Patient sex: F
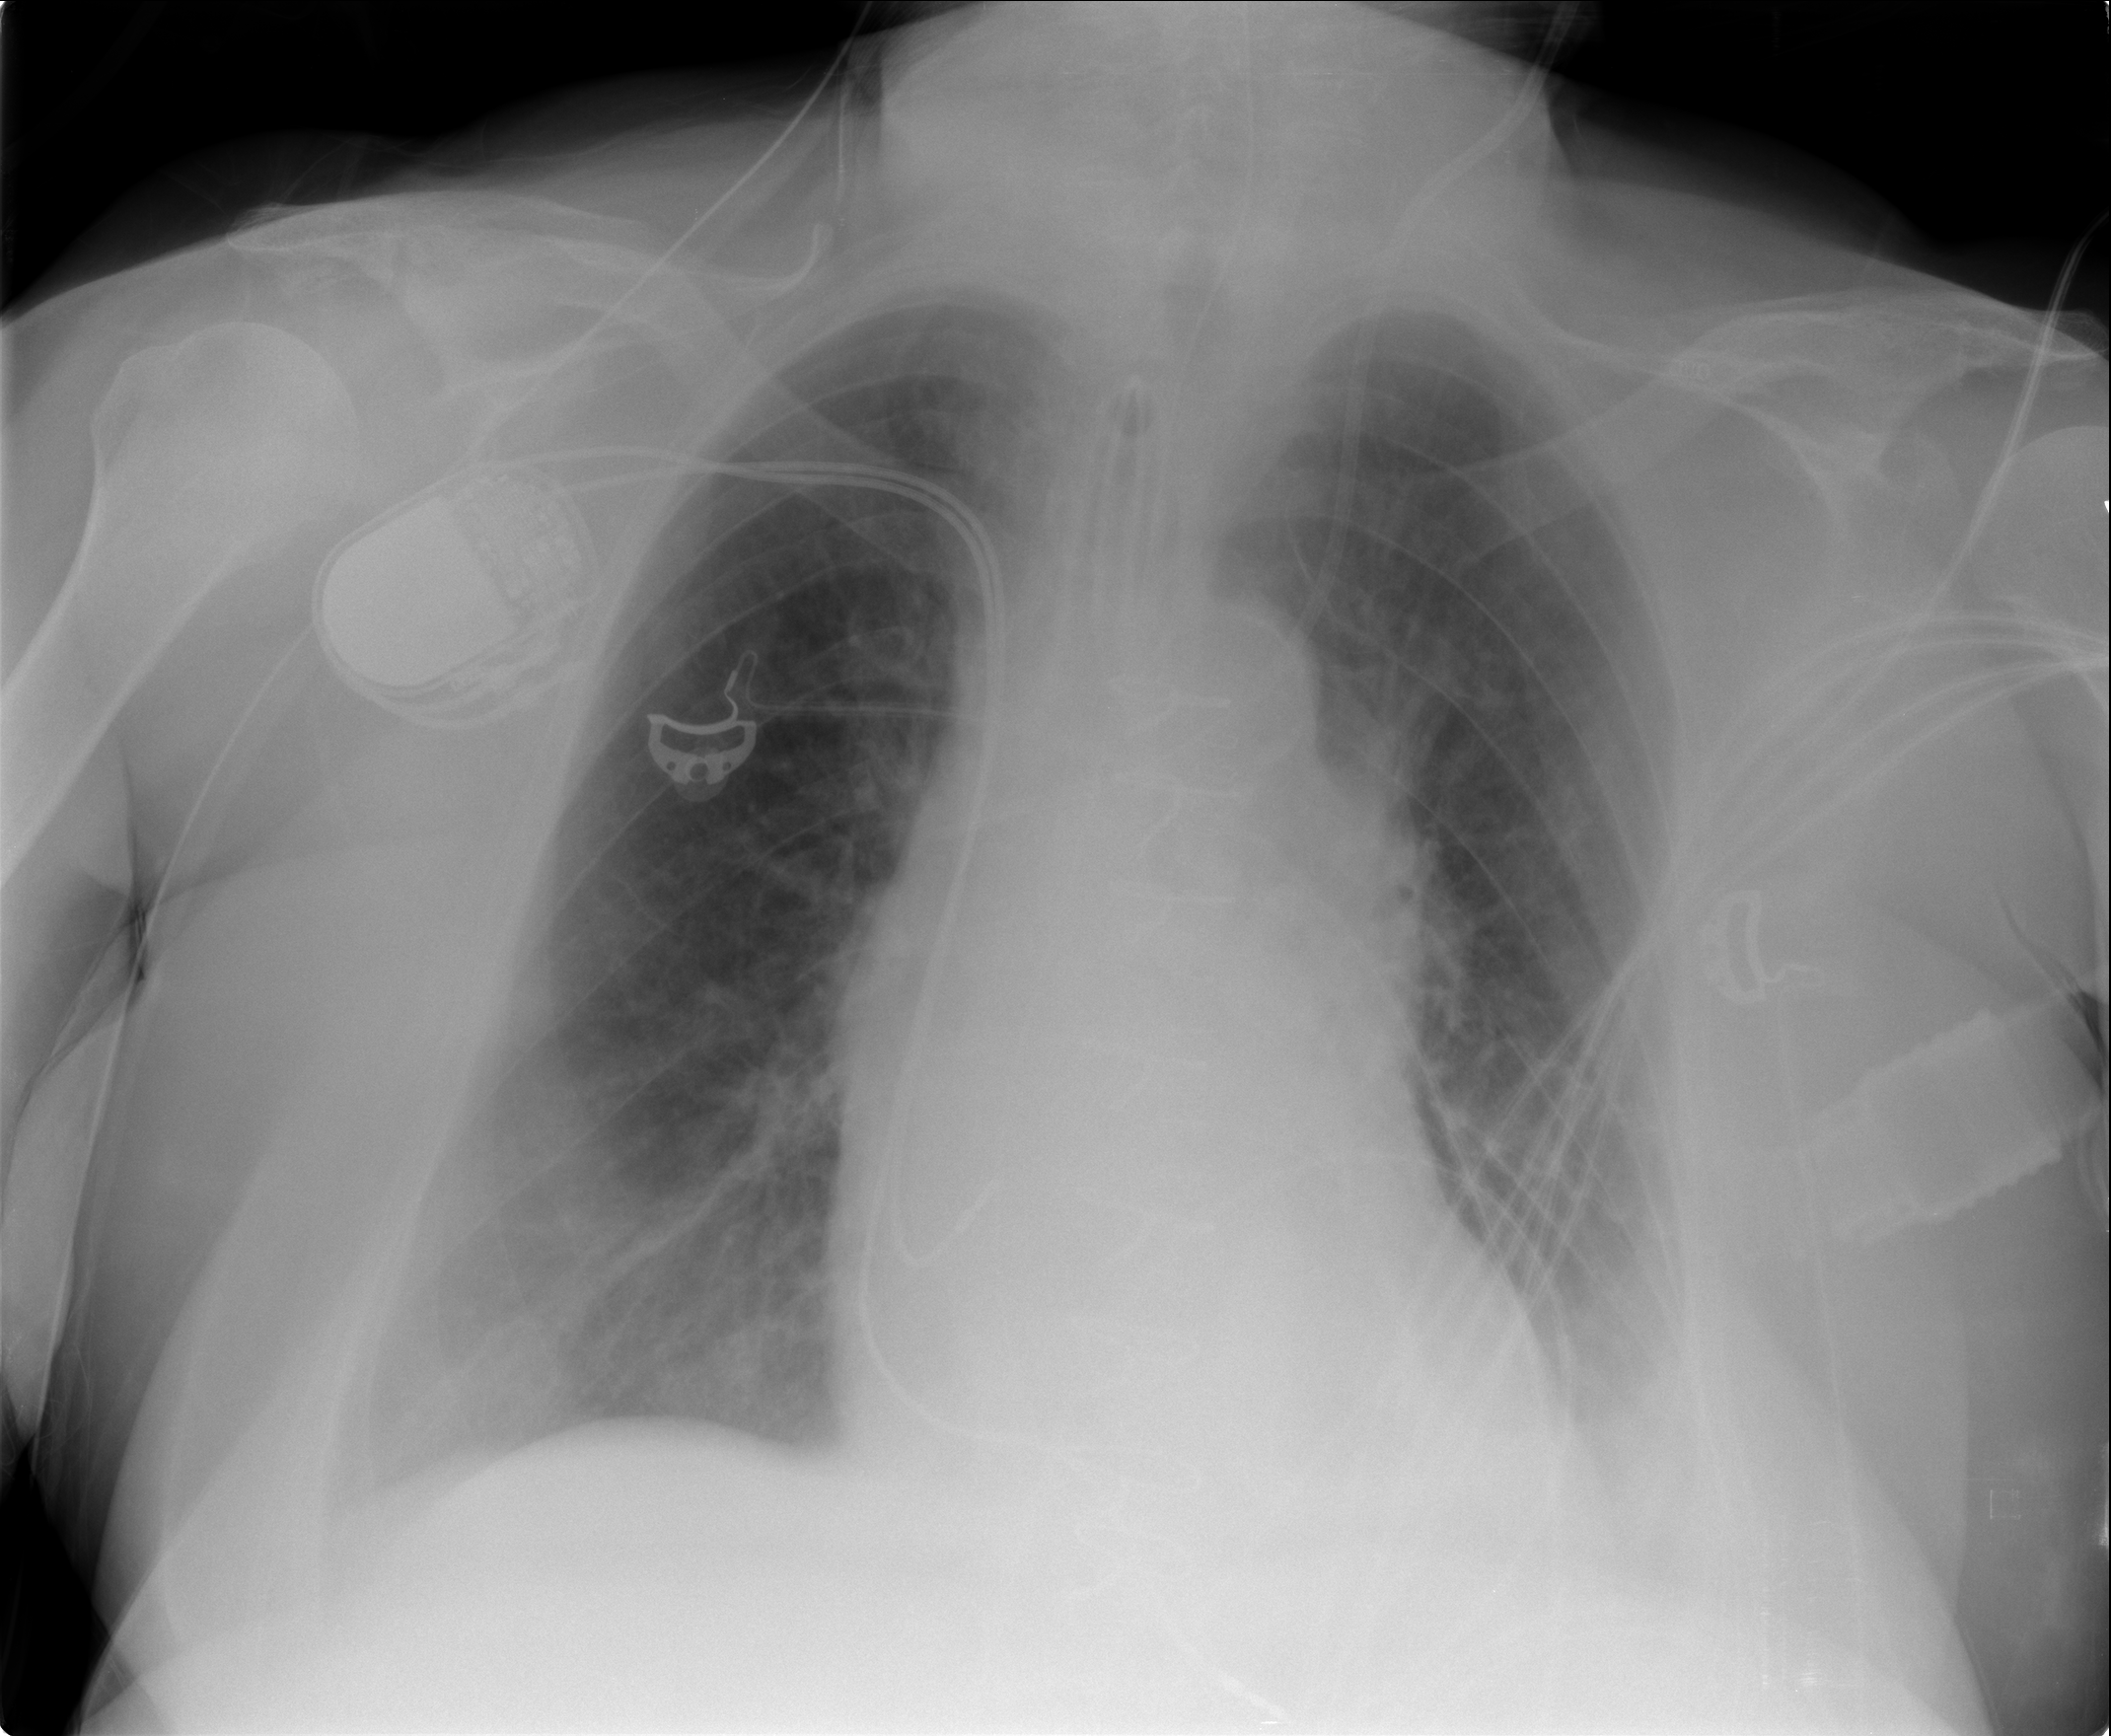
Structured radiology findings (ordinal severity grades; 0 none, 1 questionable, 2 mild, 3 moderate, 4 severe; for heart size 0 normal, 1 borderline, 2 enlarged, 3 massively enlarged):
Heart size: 0
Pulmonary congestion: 0
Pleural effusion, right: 2
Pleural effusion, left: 2
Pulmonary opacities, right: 0
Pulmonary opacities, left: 0
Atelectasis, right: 2
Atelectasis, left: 2